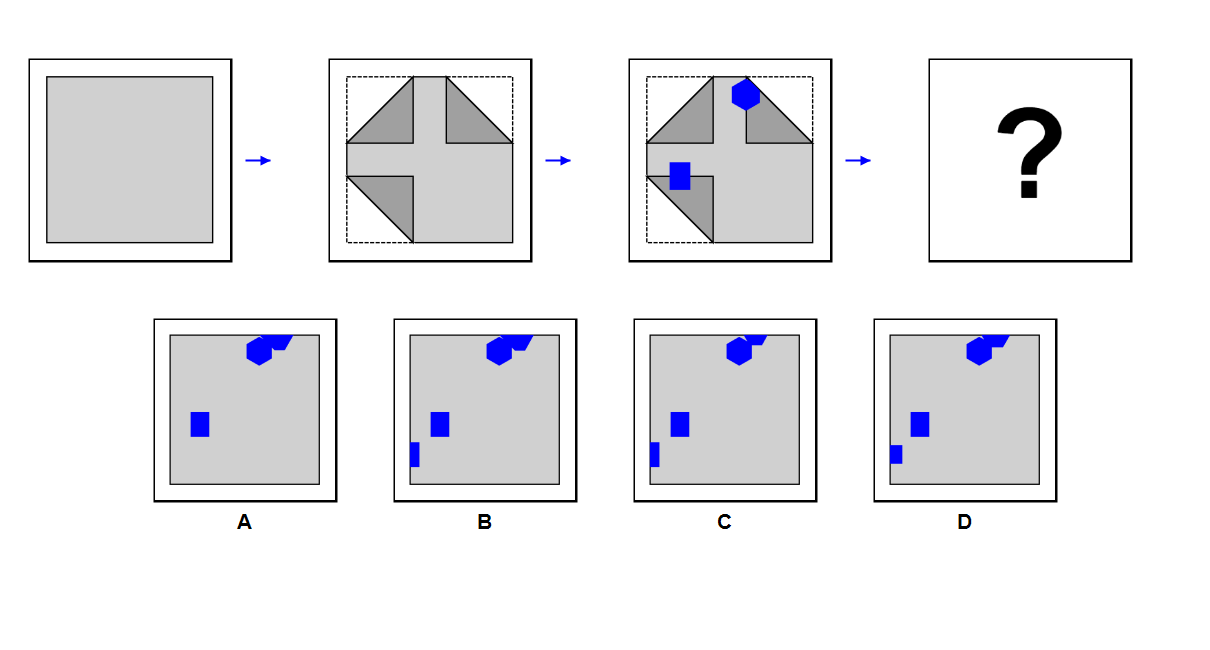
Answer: D